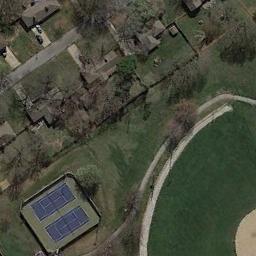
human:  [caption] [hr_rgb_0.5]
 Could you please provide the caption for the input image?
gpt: There are two tennis courts .

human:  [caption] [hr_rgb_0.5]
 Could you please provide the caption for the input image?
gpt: The tennis courts are surrounded by grass .

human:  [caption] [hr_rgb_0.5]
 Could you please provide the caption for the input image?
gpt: The tennis court and lawn are built next to the residential area, and there are some sparse trees .

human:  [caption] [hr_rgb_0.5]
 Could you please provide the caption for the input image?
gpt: The tennis court is on the grass next to some buildings and trees .

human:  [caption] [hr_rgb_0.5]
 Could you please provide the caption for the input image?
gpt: The tennis court is on a green meadow .